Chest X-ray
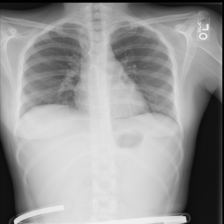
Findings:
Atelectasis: negative
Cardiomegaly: negative
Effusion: negative
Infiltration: negative
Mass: negative
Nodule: negative
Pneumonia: negative
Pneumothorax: negative
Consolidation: negative
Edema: negative
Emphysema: negative
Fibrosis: negative
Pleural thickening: negative
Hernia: negative